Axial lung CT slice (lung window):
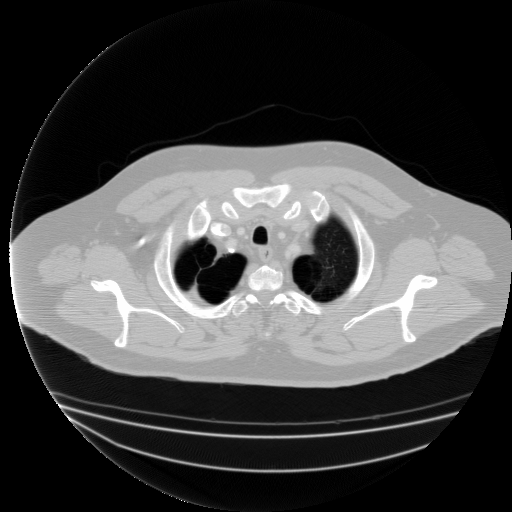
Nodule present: no